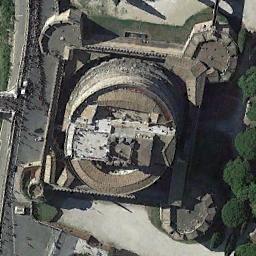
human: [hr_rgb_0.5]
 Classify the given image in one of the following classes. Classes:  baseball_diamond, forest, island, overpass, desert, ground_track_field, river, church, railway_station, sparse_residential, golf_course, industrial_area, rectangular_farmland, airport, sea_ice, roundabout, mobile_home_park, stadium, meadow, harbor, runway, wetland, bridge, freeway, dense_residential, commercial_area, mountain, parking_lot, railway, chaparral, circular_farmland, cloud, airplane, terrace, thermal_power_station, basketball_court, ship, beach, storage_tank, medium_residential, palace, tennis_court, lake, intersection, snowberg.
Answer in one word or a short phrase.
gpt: palace